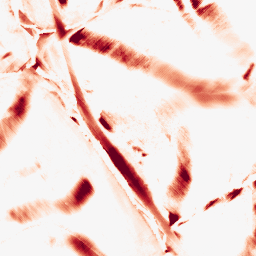
Category: morphological
Decomposition family: morphological_diamond
Decomposition parameters: operation: opening
radius: 20
Upsampling method: quartic
Upsampling parameters: scale: 8
Upsampling scale: 8